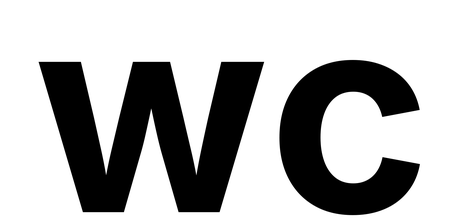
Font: Inter_Bold